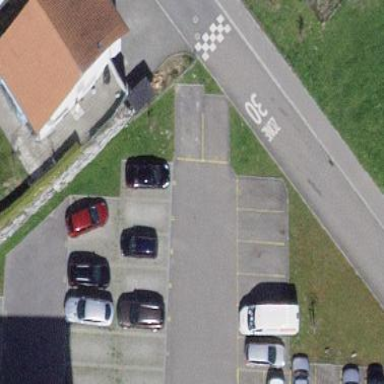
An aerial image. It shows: Parking area with surface.